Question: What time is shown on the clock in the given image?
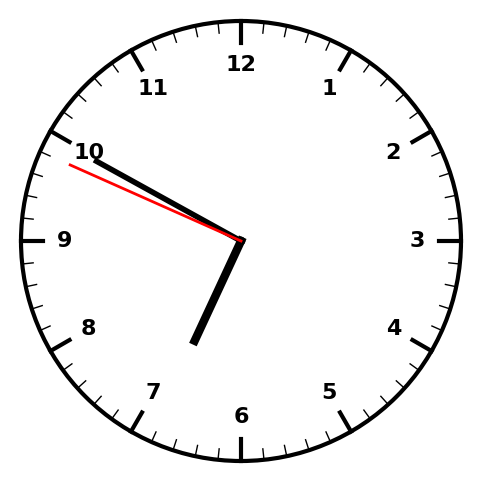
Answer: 06:49:49